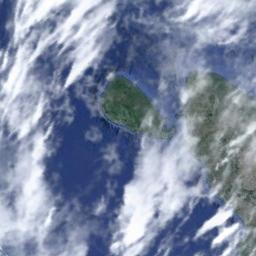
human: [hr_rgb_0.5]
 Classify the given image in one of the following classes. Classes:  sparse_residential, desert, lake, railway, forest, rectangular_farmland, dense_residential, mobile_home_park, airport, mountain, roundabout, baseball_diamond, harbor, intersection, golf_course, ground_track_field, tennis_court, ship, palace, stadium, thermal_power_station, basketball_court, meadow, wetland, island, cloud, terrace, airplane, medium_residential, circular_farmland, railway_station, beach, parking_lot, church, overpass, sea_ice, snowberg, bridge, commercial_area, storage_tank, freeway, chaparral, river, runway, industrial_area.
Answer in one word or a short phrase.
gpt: cloud